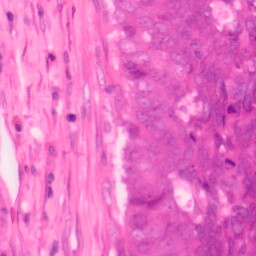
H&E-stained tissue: Colon